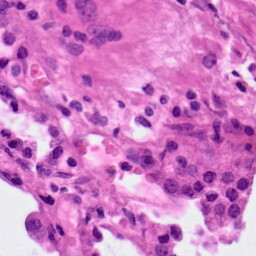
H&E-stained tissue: Lung